Question: I have a table view that looks like this:

I want the text that reads "laundry" to be aligned with the center of the cell. How would I do this?
The cell type is "Right Detail"
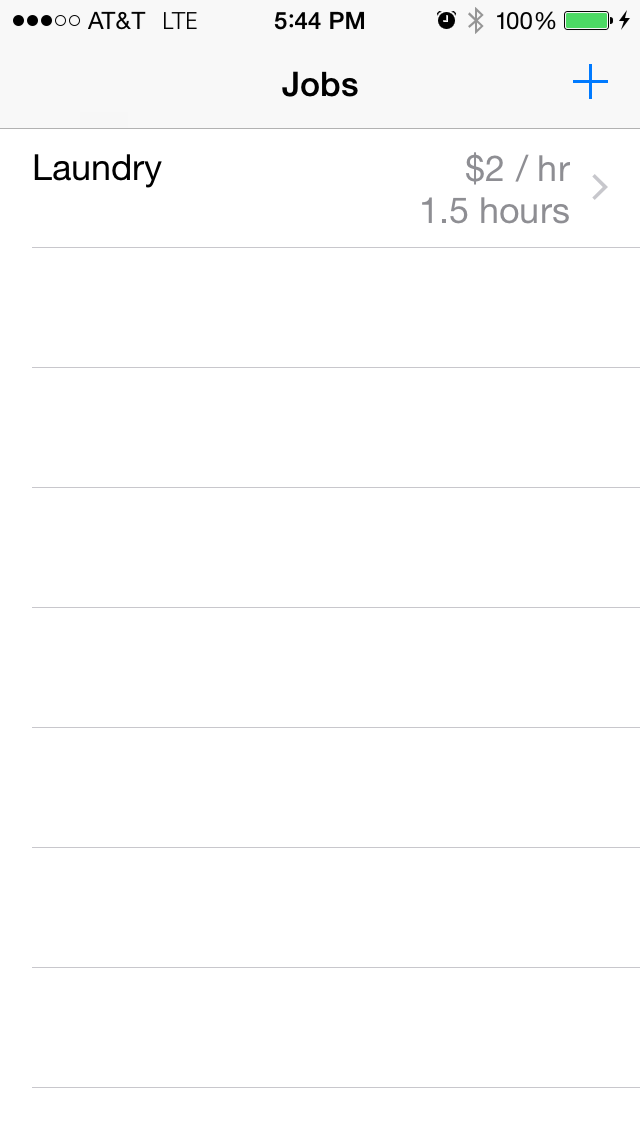
Answer: > I want the text that reads "laundry" to be aligned with the center of the cell. How would I do this? The cell type is "Right Detail"
The fact that the cell type is "Right Detail" is the problem. You don't get to say where the built-in text labels on the built-in cell types are placed; they are built in! If you don't like where they are, don't use the cell type "Right Detail". Use a custom cell type. Now you can put its labels wherever you like.
To be honest, you move a built-in cell type's elements around, but only by subclassing UITableViewCell and overriding 'layoutSubviews', as in this example from my book:
'''
override func layoutSubviews() {
super.layoutSubviews()
let cvb = self.contentView.bounds
let imf = self.imageView!.frame
self.imageView!.frame.origin.x = cvb.size.width - imf.size.width - 15
self.textLabel!.frame.origin.x = 15
}
'''
But I can't recommend that sort of thing; you're just looking for trouble. Make a custom cell. It's standard procedure and is so much easier. The built-in cell types are just a "serving suggestion"; as soon as they don't fit your needs as is, you should abandon them.